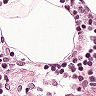
Metastatic tissue present: no